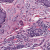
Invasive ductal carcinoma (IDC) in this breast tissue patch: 0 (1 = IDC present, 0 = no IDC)